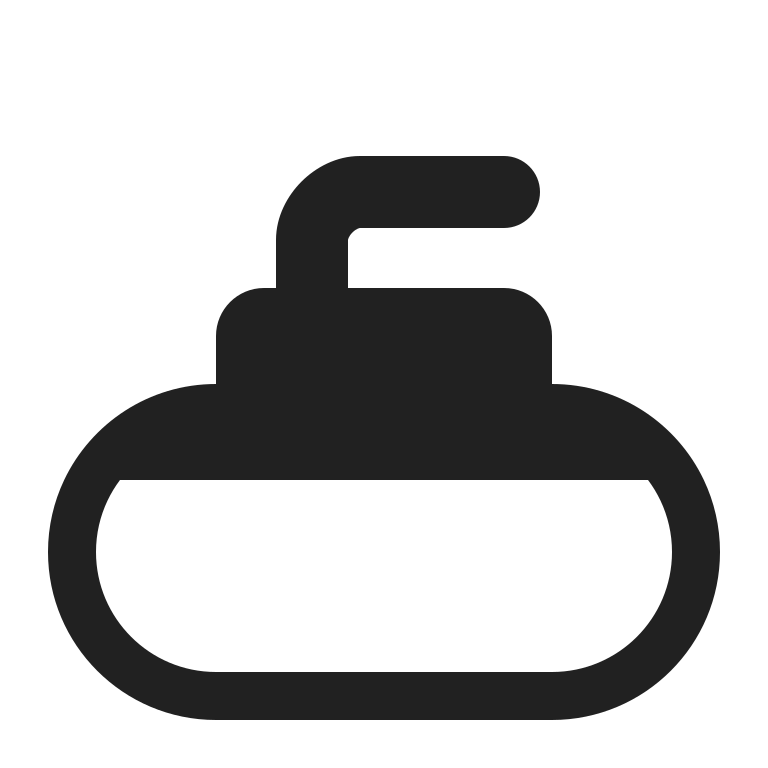
curling stone high contrast